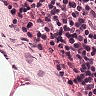
Metastatic tissue present: no